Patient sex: M
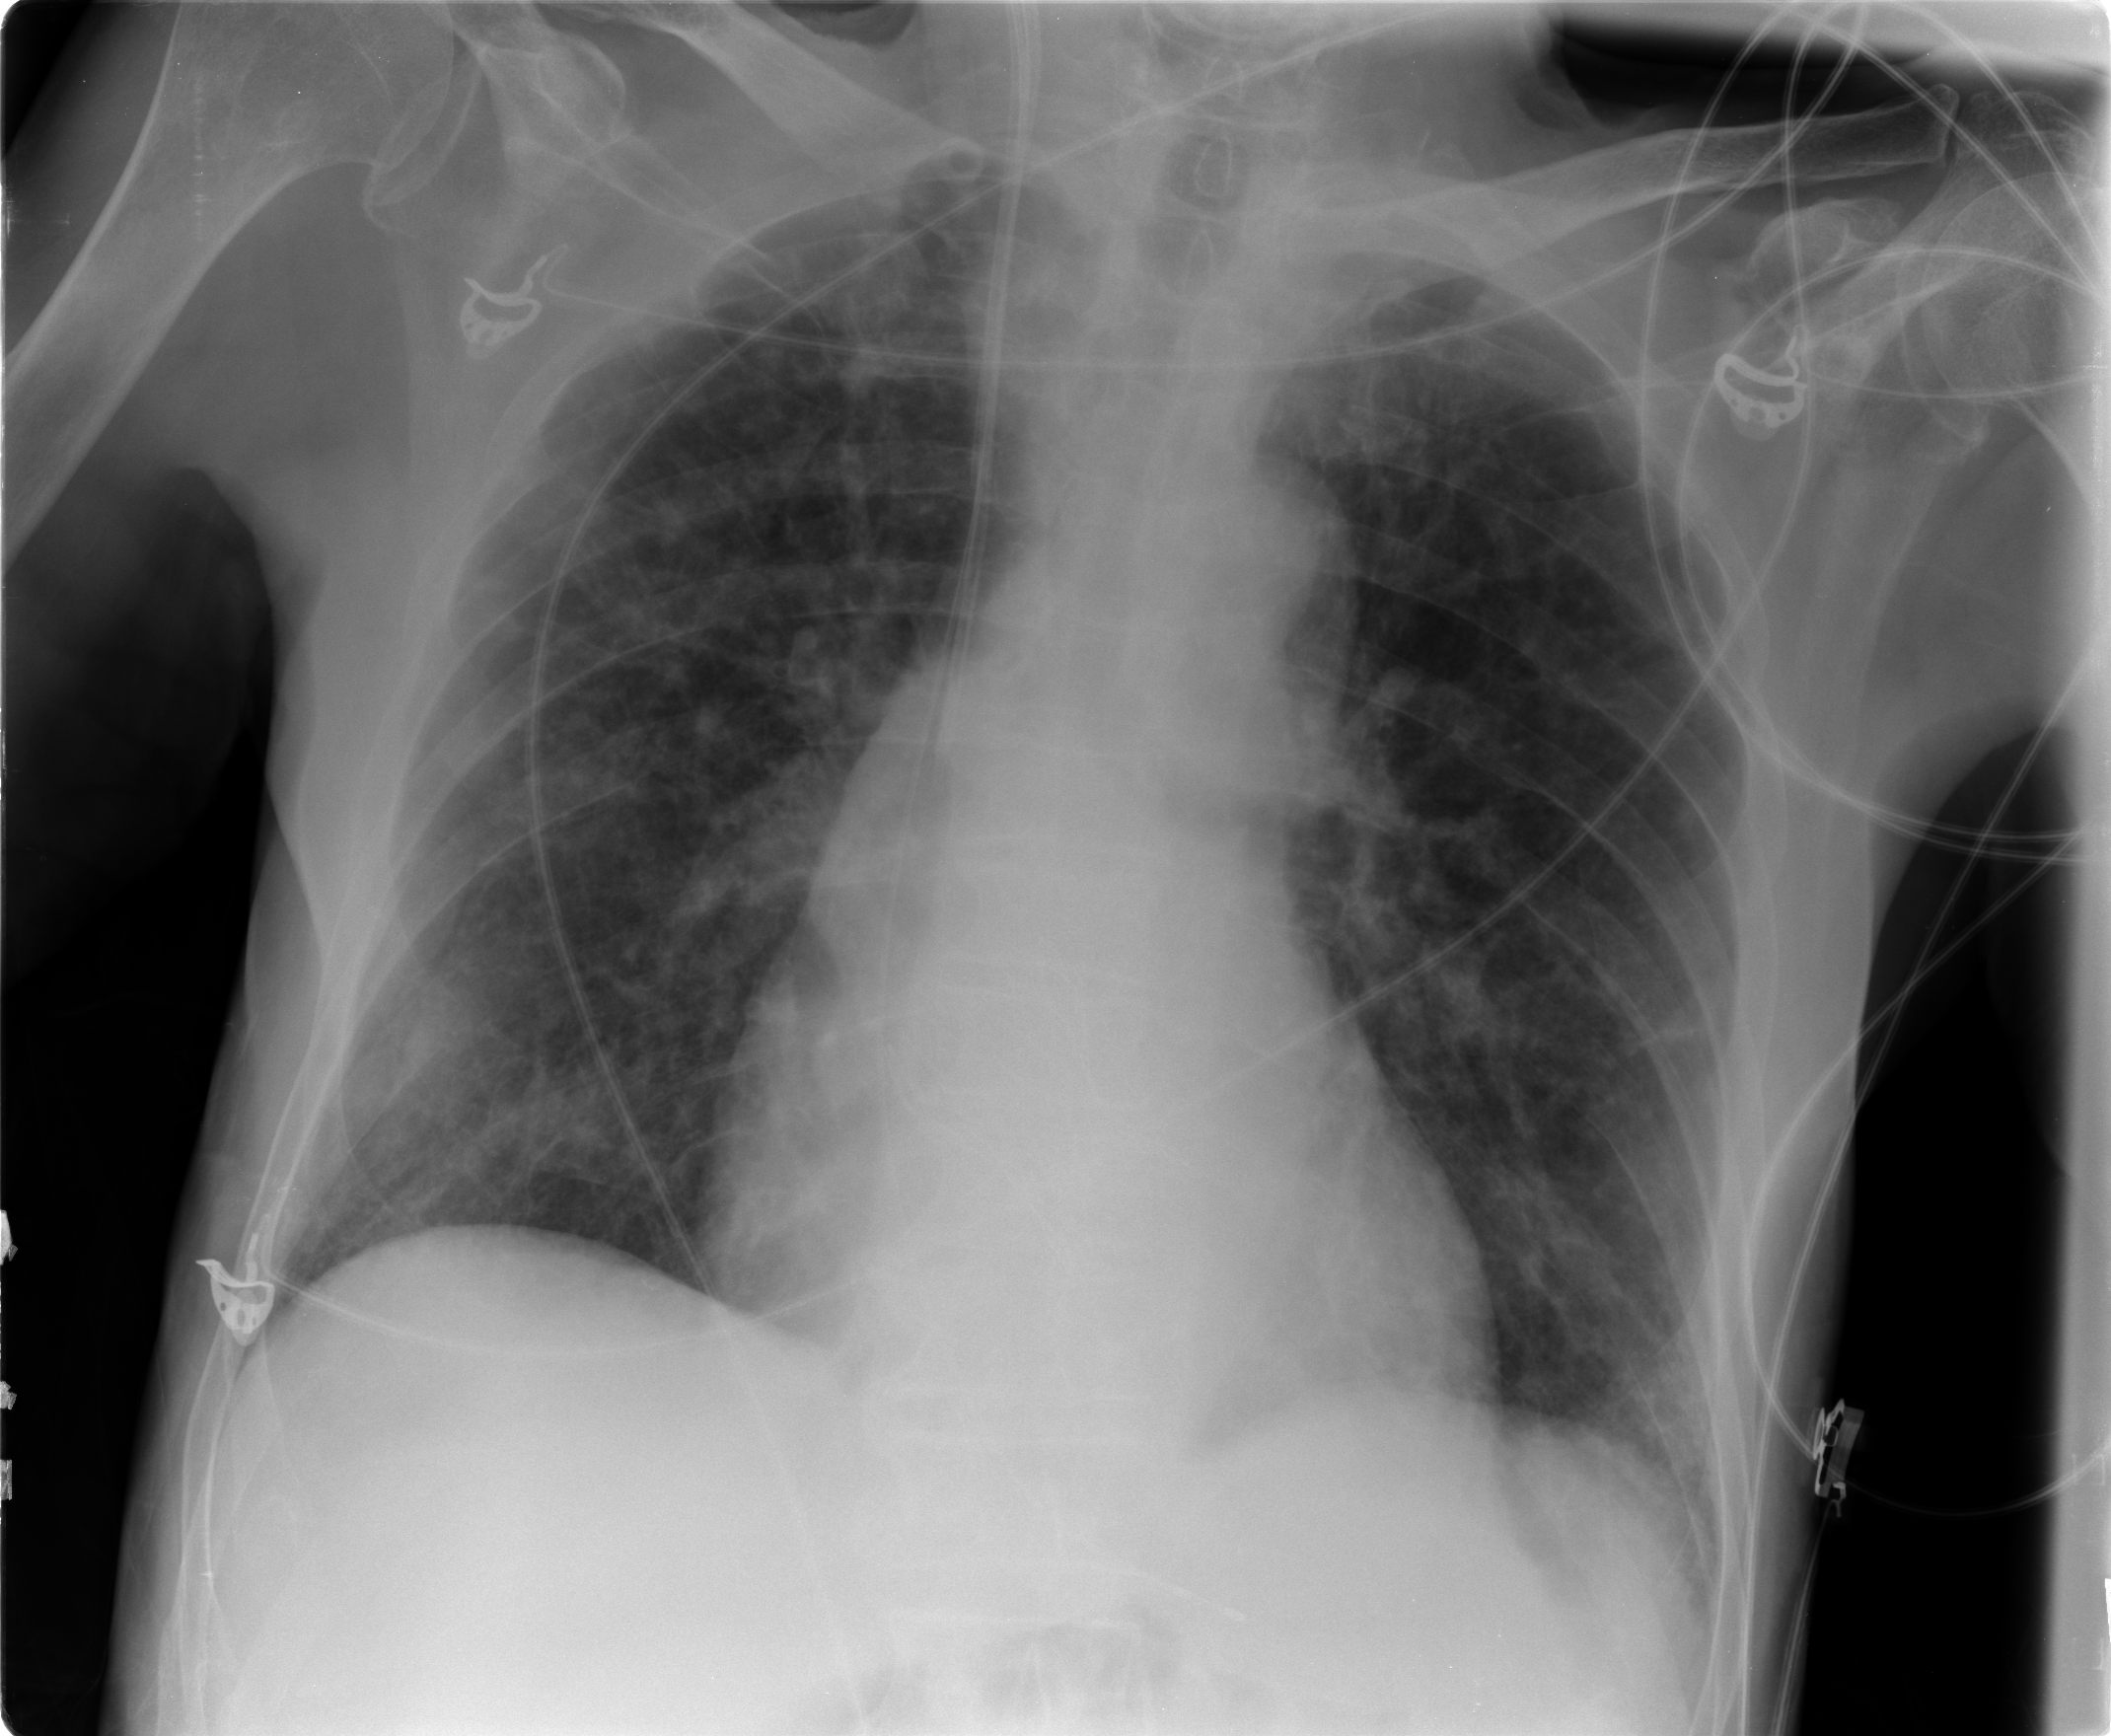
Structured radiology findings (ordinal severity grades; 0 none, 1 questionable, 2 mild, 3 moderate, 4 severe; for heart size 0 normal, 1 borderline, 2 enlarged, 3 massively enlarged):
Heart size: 0
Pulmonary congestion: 2
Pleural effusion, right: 0
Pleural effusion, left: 0
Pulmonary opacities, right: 0
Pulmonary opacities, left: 0
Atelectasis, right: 2
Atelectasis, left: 2